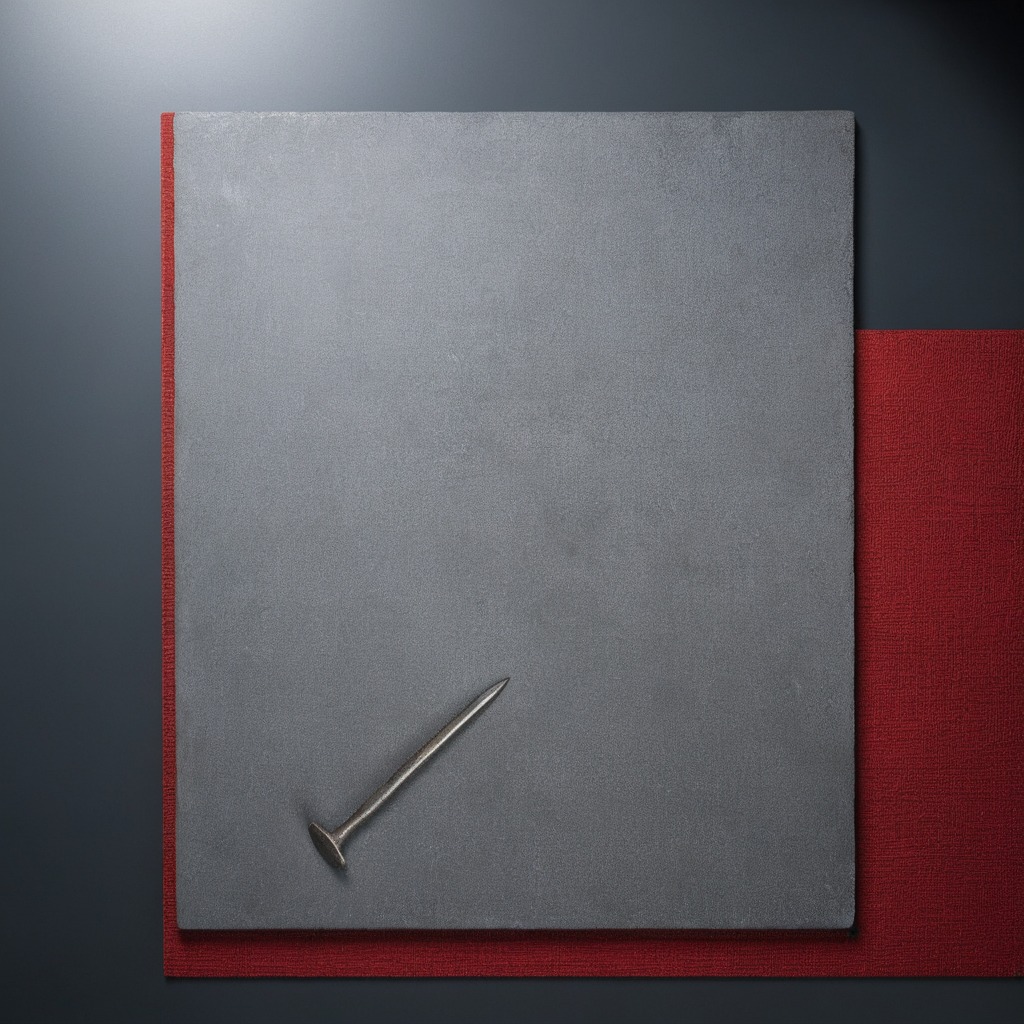
A iron nail is lying on a clean granite tabletop covered with a red rubber mat inside a workshop under bright overhead lighting crisp shadows high clarity worn but beneath the mat.